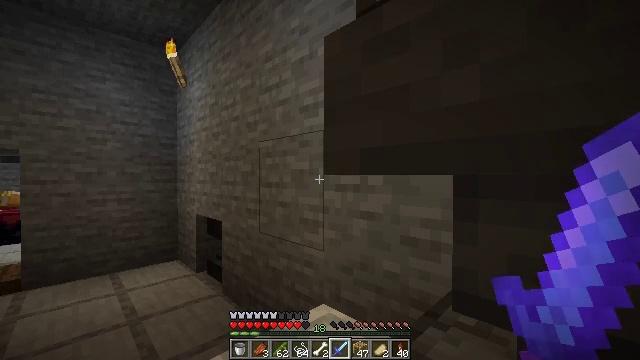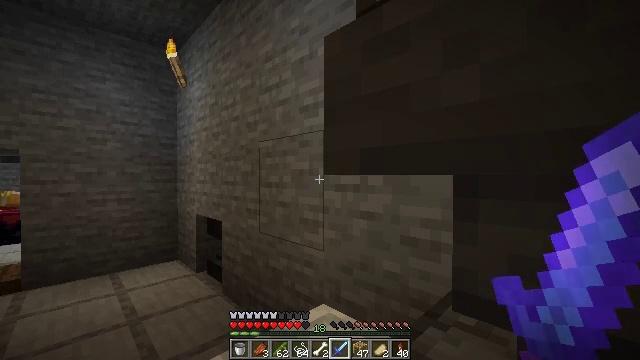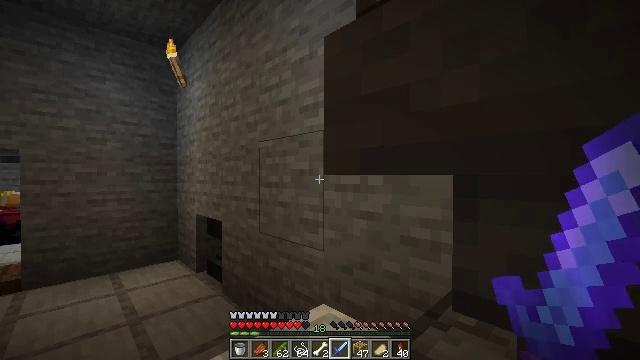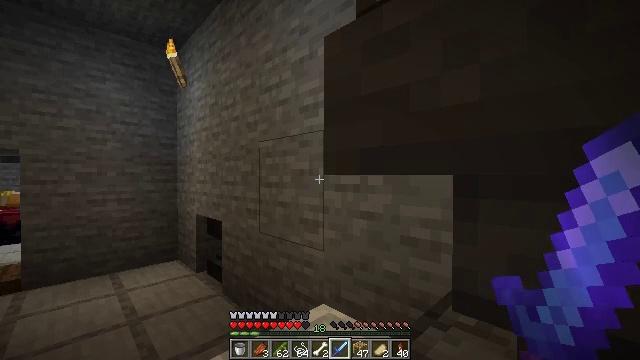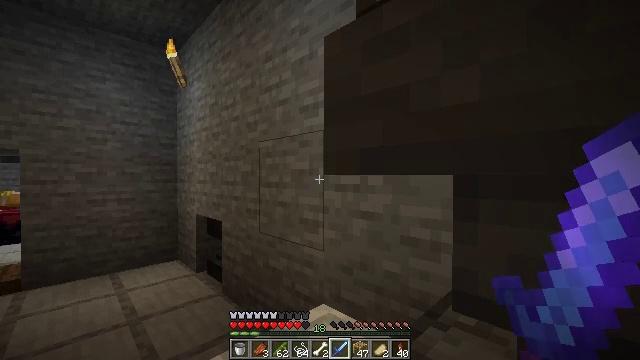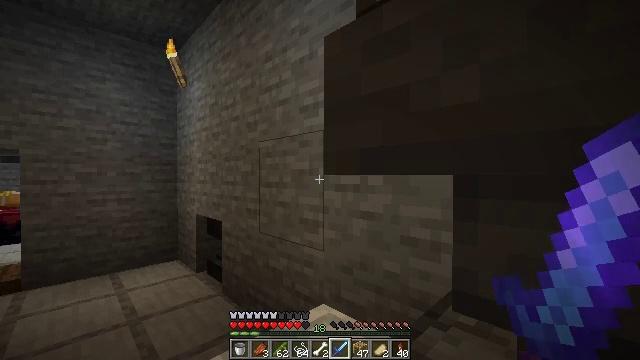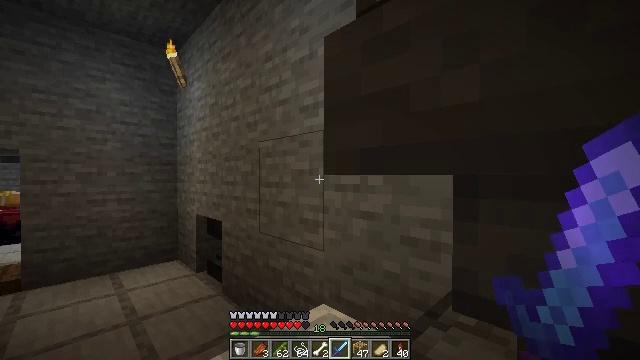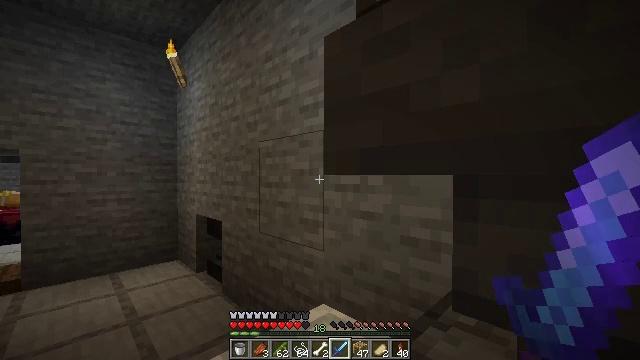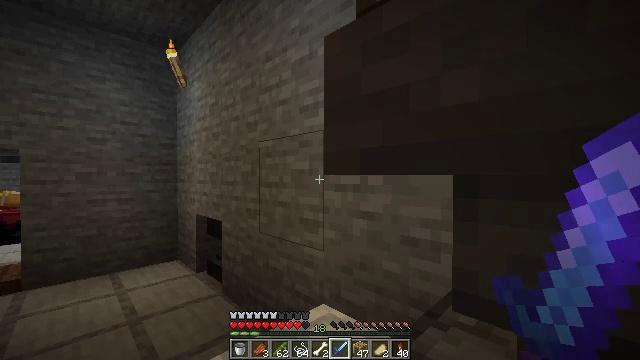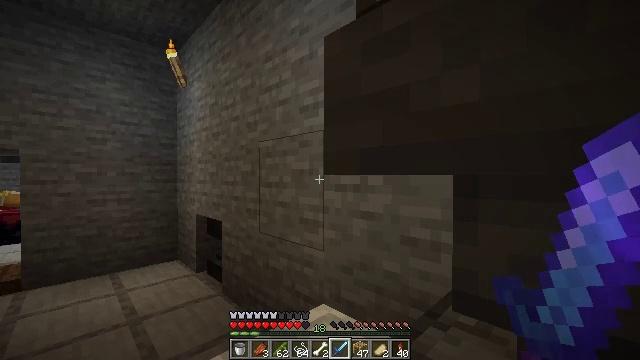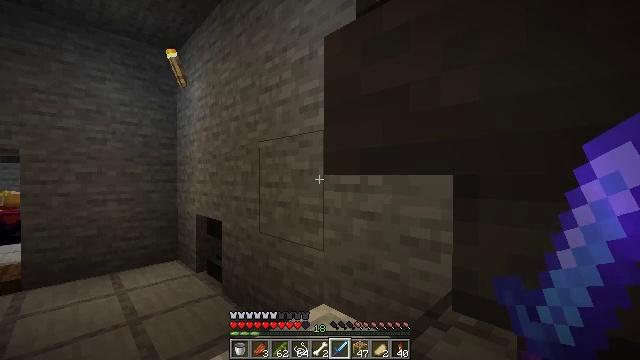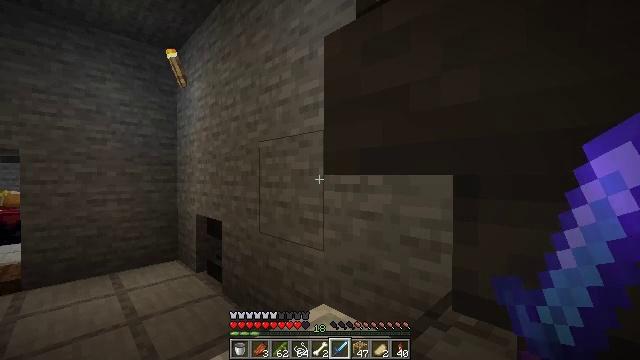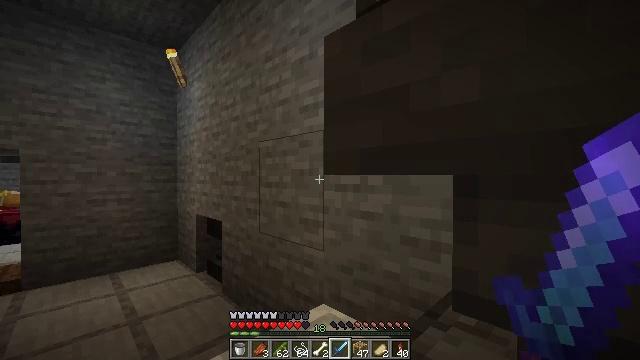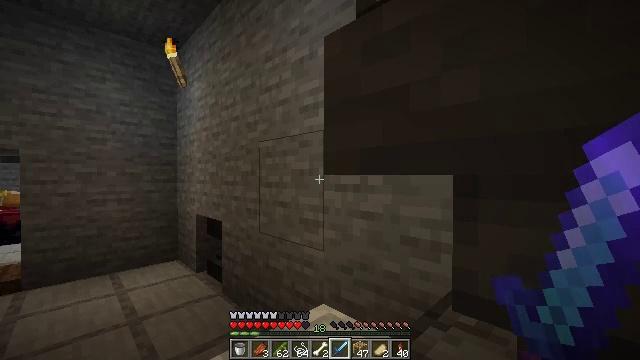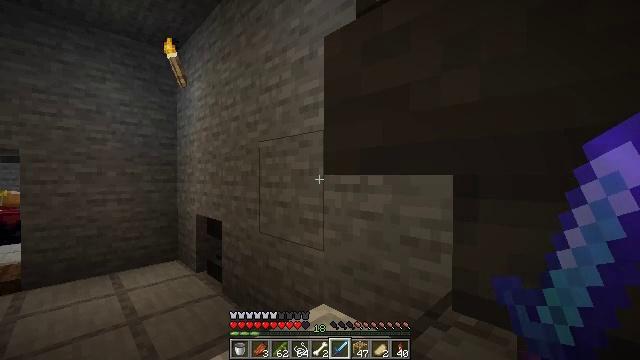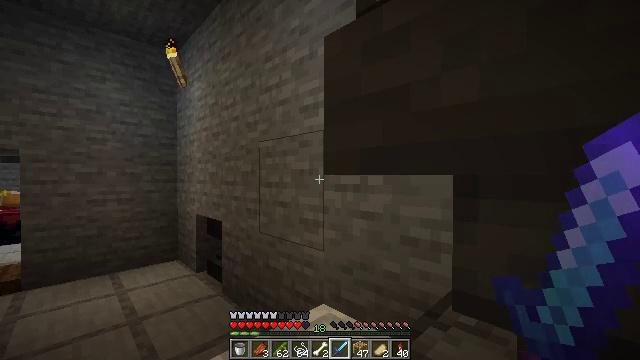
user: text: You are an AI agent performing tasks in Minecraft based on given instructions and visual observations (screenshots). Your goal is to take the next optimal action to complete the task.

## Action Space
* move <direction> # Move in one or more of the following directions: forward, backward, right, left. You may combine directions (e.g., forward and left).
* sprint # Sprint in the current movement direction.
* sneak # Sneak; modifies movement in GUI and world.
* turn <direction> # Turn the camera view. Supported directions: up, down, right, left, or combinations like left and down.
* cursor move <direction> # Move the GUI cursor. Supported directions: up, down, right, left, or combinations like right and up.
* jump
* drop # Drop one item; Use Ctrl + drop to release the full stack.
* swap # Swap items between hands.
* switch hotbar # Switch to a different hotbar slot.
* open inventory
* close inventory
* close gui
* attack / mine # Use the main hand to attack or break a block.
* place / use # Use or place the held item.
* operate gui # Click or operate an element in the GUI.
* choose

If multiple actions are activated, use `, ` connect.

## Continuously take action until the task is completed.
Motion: motion action
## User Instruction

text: Combine bamboo and string to craft scaffolding.
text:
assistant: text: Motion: no_op
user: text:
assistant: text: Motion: no_op
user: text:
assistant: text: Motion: no_op
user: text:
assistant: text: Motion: no_op
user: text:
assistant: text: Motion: no_op
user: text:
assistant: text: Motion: no_op
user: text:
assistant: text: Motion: no_op
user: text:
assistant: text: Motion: no_op
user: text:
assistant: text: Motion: no_op
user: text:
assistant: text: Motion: no_op
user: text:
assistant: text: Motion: no_op
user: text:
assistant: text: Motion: no_op
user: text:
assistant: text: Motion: no_op
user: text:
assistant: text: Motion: no_op
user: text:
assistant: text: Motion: no_op
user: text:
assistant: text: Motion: no_op
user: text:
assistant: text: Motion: no_op
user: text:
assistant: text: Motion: no_op
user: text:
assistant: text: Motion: no_op
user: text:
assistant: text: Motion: no_op
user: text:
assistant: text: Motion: no_op
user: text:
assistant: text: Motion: no_op
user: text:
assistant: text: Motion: no_op
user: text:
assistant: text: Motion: no_op
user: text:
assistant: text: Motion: no_op
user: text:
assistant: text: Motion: no_op
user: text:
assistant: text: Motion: no_op
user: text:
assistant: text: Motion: no_op
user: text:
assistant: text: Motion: no_op
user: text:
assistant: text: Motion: no_op